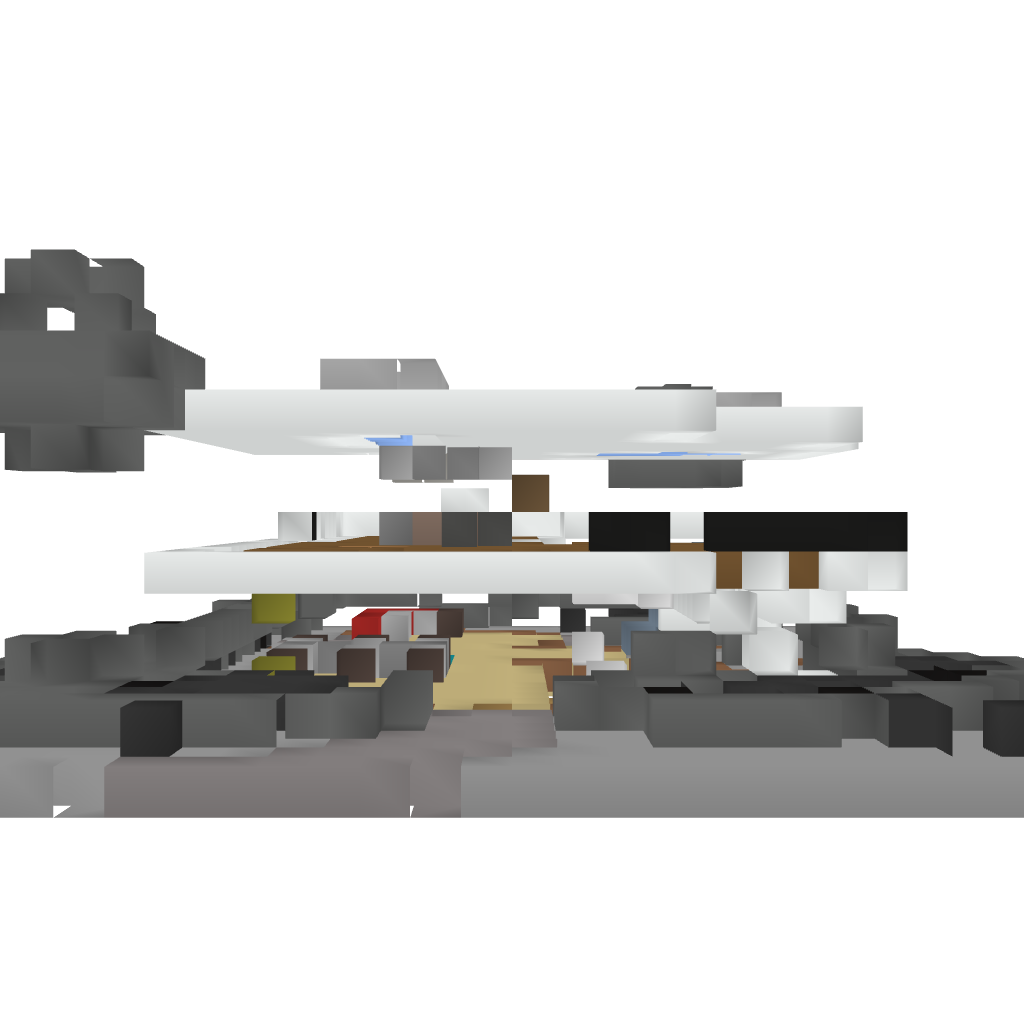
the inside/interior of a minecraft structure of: Modern Dream | 1.6.2